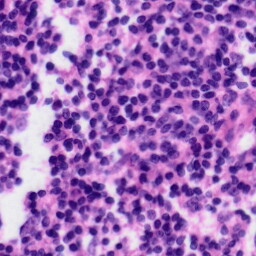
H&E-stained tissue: Tonsil